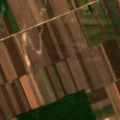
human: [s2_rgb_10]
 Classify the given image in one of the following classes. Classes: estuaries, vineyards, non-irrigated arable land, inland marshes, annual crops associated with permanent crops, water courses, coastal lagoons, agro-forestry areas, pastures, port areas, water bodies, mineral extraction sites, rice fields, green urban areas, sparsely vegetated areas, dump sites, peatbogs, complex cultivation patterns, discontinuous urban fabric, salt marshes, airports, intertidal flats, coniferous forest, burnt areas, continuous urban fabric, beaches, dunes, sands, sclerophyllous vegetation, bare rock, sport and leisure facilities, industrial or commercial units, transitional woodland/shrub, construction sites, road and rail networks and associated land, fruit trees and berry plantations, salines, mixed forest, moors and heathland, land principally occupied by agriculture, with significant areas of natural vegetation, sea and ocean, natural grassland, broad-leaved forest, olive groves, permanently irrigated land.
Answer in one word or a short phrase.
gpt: non-irrigated arable land, transitional woodland/shrub